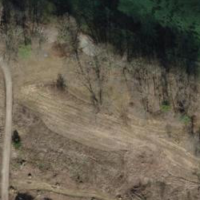
EUNIS habitat code: 25
Species observed at this site:
Lythrum salicaria
Vicia dumetorum
Angelica sylvestris